Question: My page, for the most part, should be extending the main container div of my page to the full height of the window, although I must be missing something, as i believe all the right CSS elements needed are present.. Any Help?
HTML:
'''
<!doctype html>
<html>
<head>
<meta charset="utf-8">
<title>Programming Languages Concept Home</title>
<link type="text/css" href="unicss.css" rel="stylesheet"/>
<link href='http://fonts.googleapis.com/css?family=Lato' rel='stylesheet' type='text/css'>
<script src="Script/jquery.js"></script>
<script src="Script/main.js"></script>
<noscript>Your browser has javascript disabled, please turn it on then refresh to take full advantage of this site</noscript>
</head>
<body>
<div id="header"><h1 class="headover">Home.</h1>
<div class="nav">
<ul class="navigation">
<li><a href="home.html">Home</a></li>
<li><a href="gs4/home.html">Object Or.</a>
<ul>
<li><a href="#">Java</a></li>
<li><a href="#">ATT</a></li>
<li><a href="#">Sprint</a></li>
<li><a href="#">T-Mobile</a></li>
<li><a href="#">International</a></li>
</ul>
</li>
<li><a href="gs4/home.html">Array</a>
<ul>
<li><a href="gs4/verizon.html">Verizon</a></li>
<li><a href="#">ATT</a></li>
<li><a href="#">Sprint</a></li>
<li><a href="#">T-Mobile</a></li>
<li><a href="#">International</a></li>
</ul>
</li>
</ul>
</div>
</div>
<div id="container"><br><br><br><p style="color:#666; margin-left:10px; margin-right:10px; text-align:center; text-indent:5px; font-size:24px;"><b>Programming has many faces and names. Java, C++, Perl, HTML, are all languages that can be used to program, to solve a problem that the programmer needs to solve. The tools in a programmers tool book are the languages he knows, all with different syntax, and different ways of going about to reach a solution. Whether the programmer uses the easiest language, or the one he is most familiar with, it is all personal choice. Find all the history and information about any programming language right here to help you pick the language that best suits you.</b></p>
<!--<button>Screenshots</button>
<p id="hide">Pretend these are some images yo.</p>-->
</div>
</body>
</html>
'''
CSS:
'''
body {
background-image:url(Images/backgroundmain.jpg);
min-width:100%;
min-height:100%;
font-family: Arial, Helvetica, sans-serif;
font-size:15px;
margin:0;
margin-bottom:-1px;
}
.headover{
color:#333;
float:right;
}
.headover:hover{
color:white;
}
#gfamily{
margin:auto;
margin-bottom:0px;
padding-bottom:0px;
}
#header{
position:fixed;
text-align:center;
background-color:#666;
margin:auto;
width:100%;
height:54px;
display:block;
min-width:1000px;
}
#container{
background-color:#FFF;
margin:auto;
width:70%;
min-height:100%;
margin-bottom:-1px;
}
.nav{
margin-left:5px;
text-align:center;
background-color:#999;
}
.navigation {
position:fixed;
display:block;
margin-top:15px;
padding:0;
list-style:none;
}
.navigation li {
float:left;
width:150px;
position:relative;
}
.navigation li a {
background:#262626;
color:#fff;
display:block;
padding:8px 7px 8px 7px;
text-decoration:none;
border-top:1px solid #FFF;
border-bottom:1px solid #FFF;
text-align:center;
text-transform:uppercase;
}
.navigation li a:hover {
color:#666;
}
.navigation ul {
position:absolute;
left:0;
display:none;
margin:0 0 0 -1px;
padding:0;
list-style:none;
border-bottom:1px solid #FFF;
}
.navigation ul li {
width:150px;
float:left;
border-top:none;
}
.navigation ul a {
display:block;
height:15px;
padding:8px 7px 13px 7px;
color:#fff;
text-decoration:none;
border-top:none;
border-bottom:1px solid #FFF;
}
.navigation ul a:hover {
color:#666;
}
#hide{
display:none;
}
#extlink{
color:#666;
}
#extlink:hover{
color:#333;
}
#pics:hover{
-moz-border-radius: 5px;
-webkit-border-radius: 5px;
color:white;
background-color:#666;
border:none;
}
#pics{
-moz-border-radius: 5px;
-webkit-border-radius: 5px;
color:#666;
background-color:white;
border:none;
}
'''

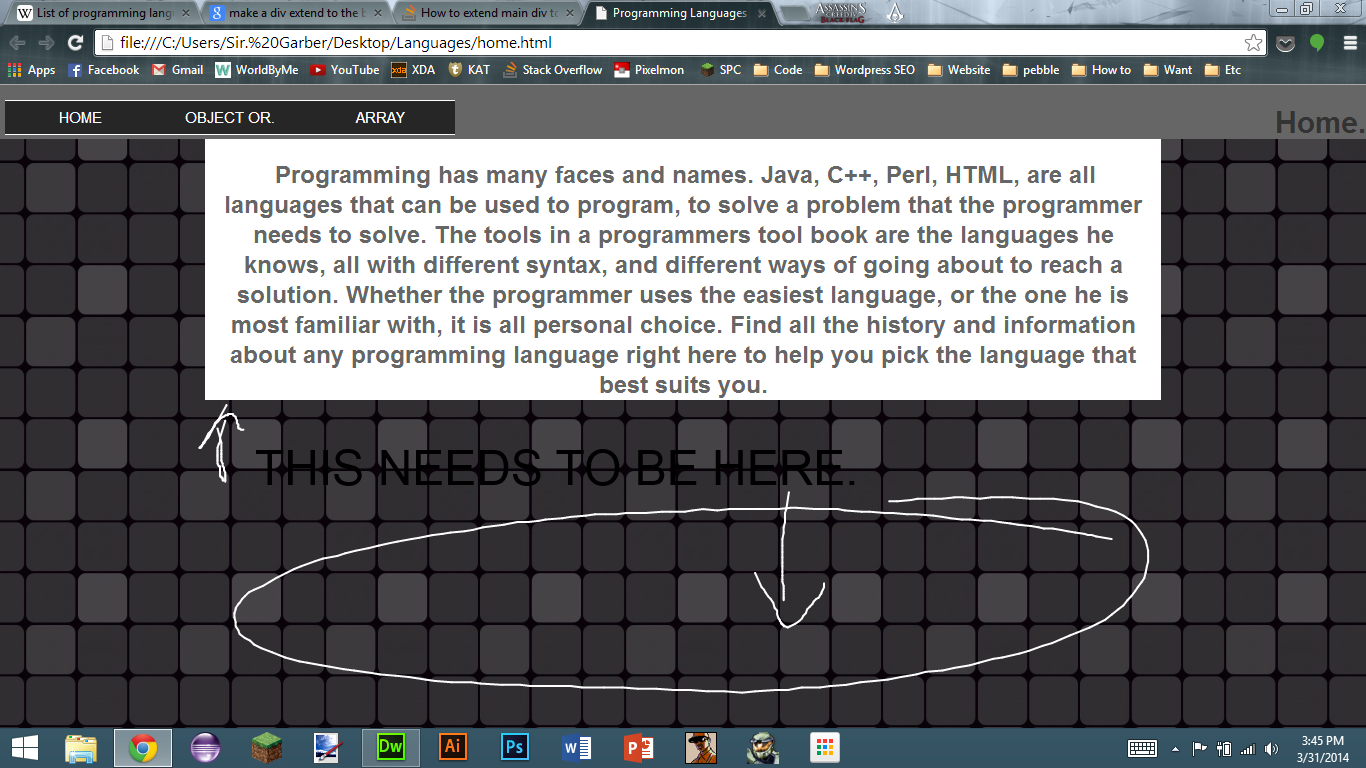
Answer: It appears that you need the following CSS:
'''
html,body {
height:100%;
{
'''
Your 'body' will only fill up what the html fills and the html does not appear to be 100%.